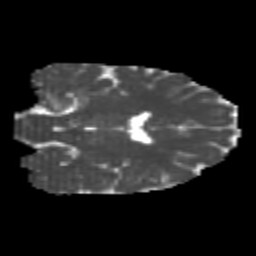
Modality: MD
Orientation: coronal
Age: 23
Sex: female
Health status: healthy
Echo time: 0.074 s